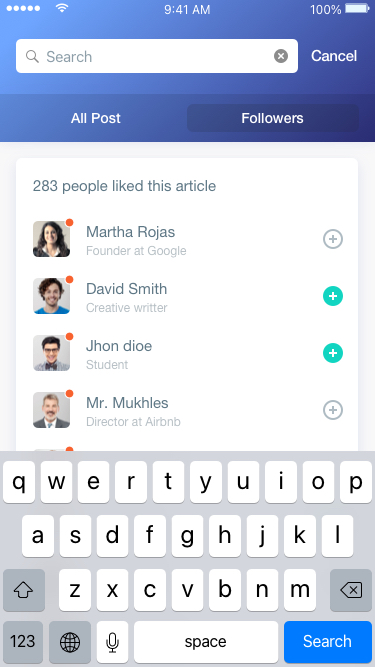
Text in this UI design:
All Post                               Followers
283 people liked this article
Martha Rojas
Founder at Google
David Smith
Creative writter
Jhon dioe
Student
Mr. Mukhles
Director at Airbnb
Serena Gomej
Content writter
Adam Weil
Marketing manager
Rihana Joie
Creative writter
Kelly J. Joseph
CEO at Global Business
Cancel
Search